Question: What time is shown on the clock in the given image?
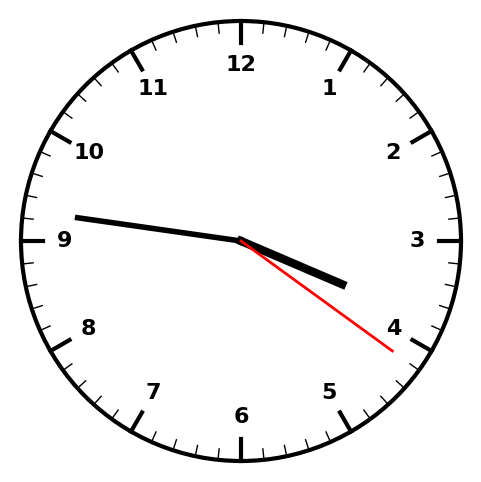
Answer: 03:46:21